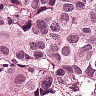
Metastatic tissue present: yes